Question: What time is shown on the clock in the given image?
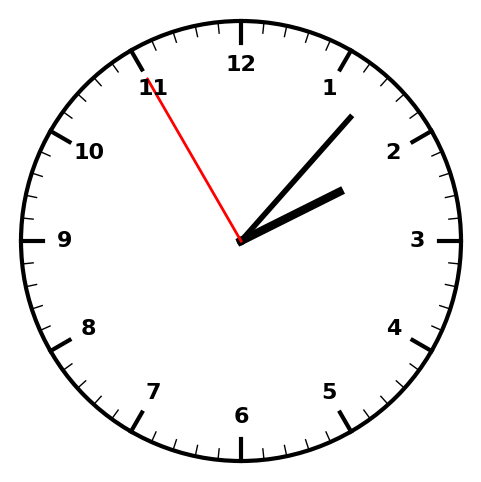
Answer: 02:06:55